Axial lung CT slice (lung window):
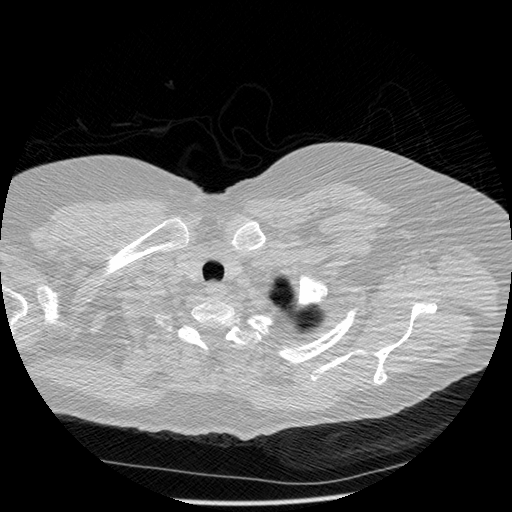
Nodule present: no